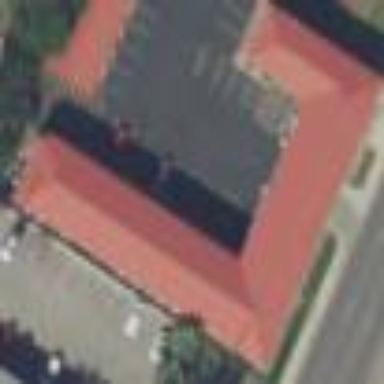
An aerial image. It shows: Motel building.